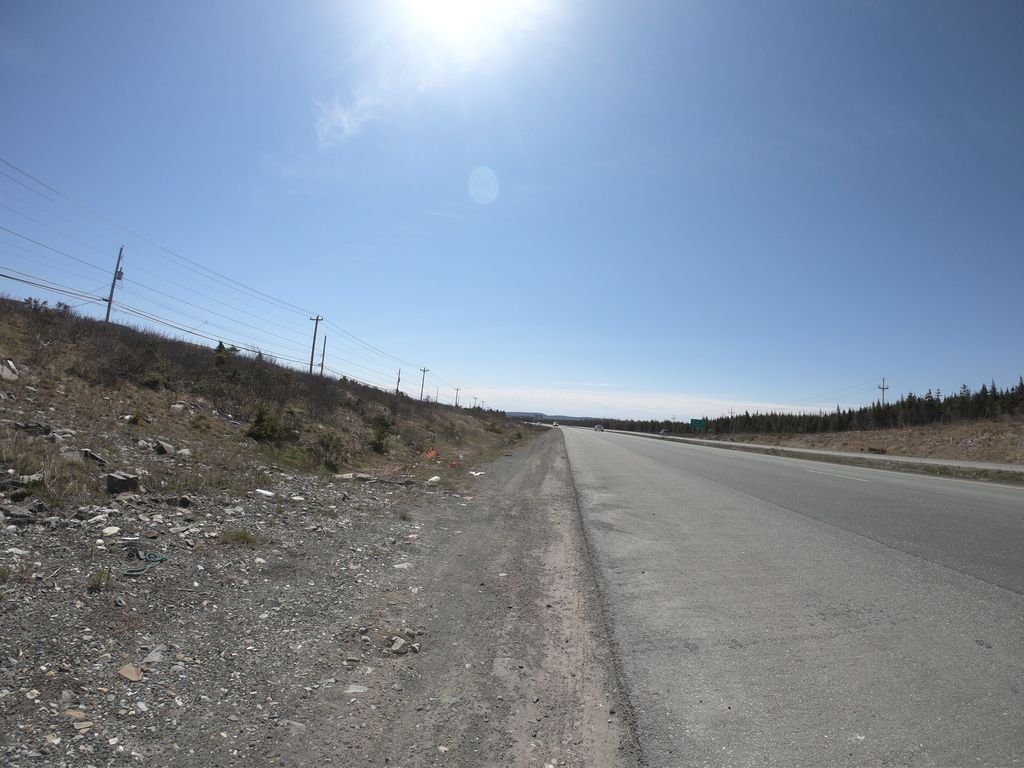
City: st_johns